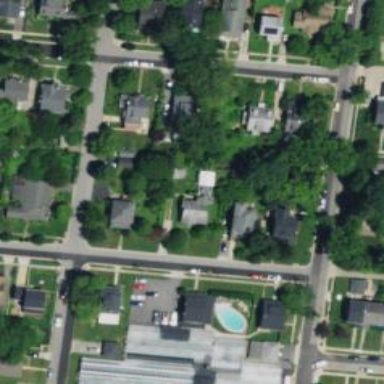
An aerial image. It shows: Neighborhood.